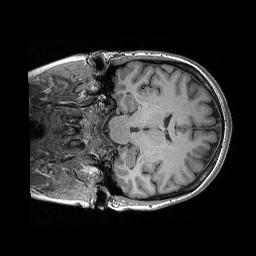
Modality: T1w
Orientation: coronal
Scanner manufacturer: siemens
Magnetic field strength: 3 T
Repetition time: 2.3 s
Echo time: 0.00298 s